【题型】解答题　【知识点】平面几何　【难度】easy
圆的滚动问题探索：

\noindent (1) 如图1，已知半径为1厘米的圆$O$沿直线$AB$无滑动滚动一周，求圆心$O$经过的距离．

\noindent (2) 如图2，将圆$A$固定，让圆$O$绕着圆$A$外侧边缘作无滑动滚动一周，已知圆$O$和圆$A$的半径都为1厘米，求圆心$O$经过的距离．

\noindent (3) 如图3，已知等边$\triangle ABC$的边长为6厘米，将半径为1厘米的圆$O$从某一位置沿等边三角形的三边作无滑动滚动，当第一次回到原出发位置时，试画出圆$O$滚过的区域，并求出该区域的面积．
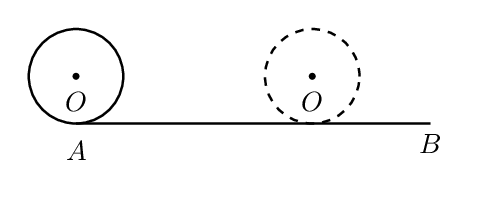
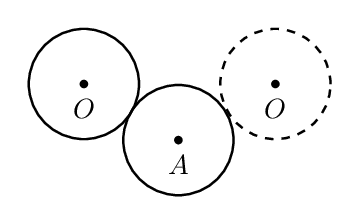
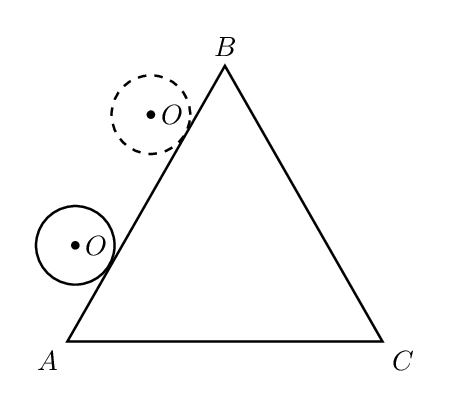
【解答】
\noindent \textbf{【答案】}
\noindent (1) $\boldsymbol{2\pi}$厘米
\noindent (2) $\boldsymbol{4\pi}$厘米
\noindent (3) $\boldsymbol{(4\pi + 36)}$平方厘米

\vspace{0.5em}
\noindent \textbf{【知识点】} 含圆的组合图形的计算（周长和面积）

\vspace{0.5em}
\noindent \textbf{【分析】}本题考查圆的周长和面积问题，将圆的运动轨迹转化为规则的圆或者扇形即可解答；
\noindent （1）圆心$O$经过的距离为半径为1厘米的圆的周长；
\noindent （2）圆心$O$经过的距离为以$OA$为半径的圆的周长；
\noindent （3）圆$O$滚过的区域为三个长方形区域和三个圆心角度数为$120^\circ$的扇形区域，据此画出示意图，并求解面积即可．

\noindent \textbf{【详解】}
\noindent (1) 解：$2\pi \times 1 = 2\pi$（厘米），
所以圆心$O$经过的距离为$\boldsymbol{2\pi}$厘米；

\vspace{0.5em}
\noindent (2) 解：$OA = 1 + 1 = 2$（厘米），
$2\pi \times 2 = 4\pi$（厘米），
所以圆心$O$经过的距离为$\boldsymbol{4\pi}$厘米；

\vspace{0.5em}
\noindent (3) 解：如图所示，圆$O$滚过的区域为三个长方形区域和三个圆心角度数为$360^\circ - 90^\circ - 90^\circ - 60^\circ = 120^\circ$的扇形区域，

\noindent $1+1=2$（厘米）
\noindent $(6\times 2)\times 3 = 36$（平方厘米）
\noindent $\pi\times 2^2 = 4\pi$（平方厘米）
\noindent 所以圆$O$滚过区域的面积为$\boldsymbol{(4\pi + 36)}$平方厘米．
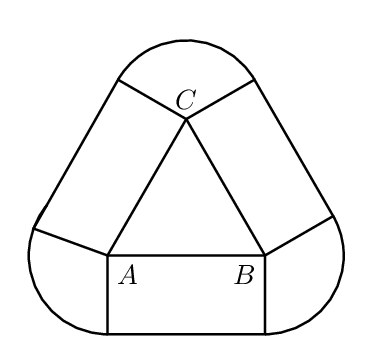